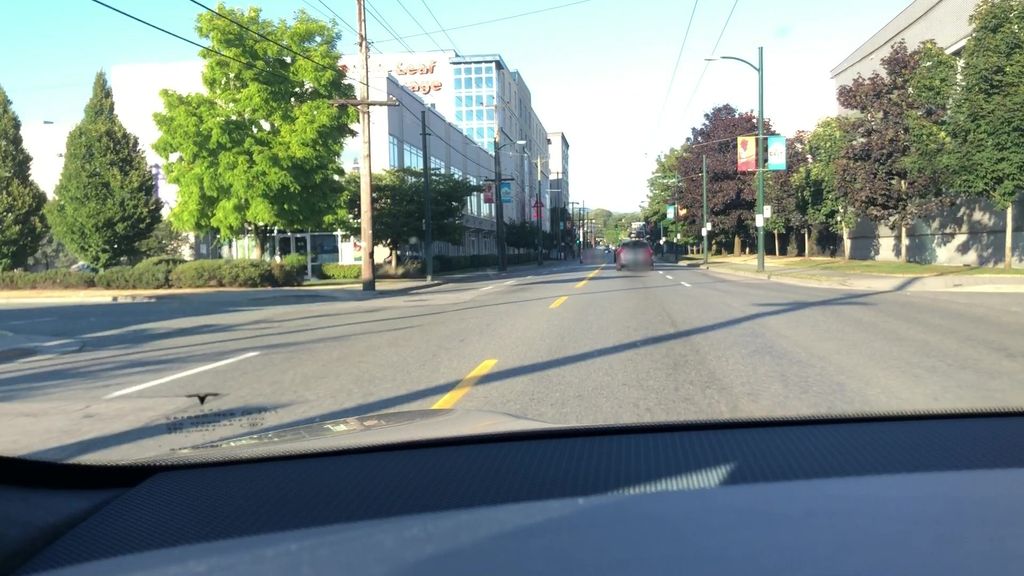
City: vancouver